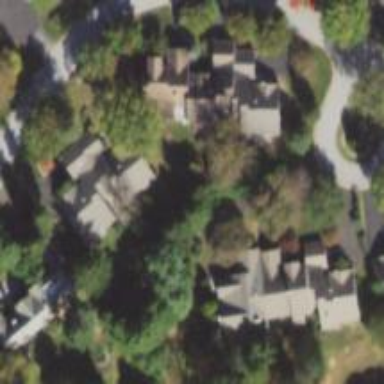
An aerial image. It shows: Driveway.